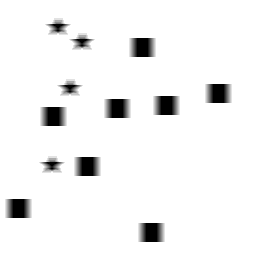
Squares: 8
Triangles: 0
Stars: 4
Total shapes: 12